Question: I want to move, in an anmiated way, a TextView in a LinearLayout into another LinearLayout.
However, I can't get it to move outside its container view (the LinearLayout it is in), it only moves inside this. Can someone help me to get this done? Also see the following image:

I'm using the NineOldAndroids library and have tried with the ViewPropertyAnimator:
'''
animate(myTextView).setDuration(500).x(?).y(?);
'''
And also with:
'''
animate(myTextView).setDuration(500).translationX(?).translationY(?);
'''
Instead of the '?' in above I want to be able to find out the position of the LinearLayout I want to drop the TextViews in. (If it's not possible to move to a certain View by stating the View-object).
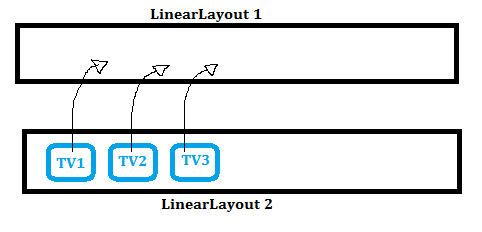
Answer: What need to be done is to add "android:clipChildren="false"" to all the container layouts.